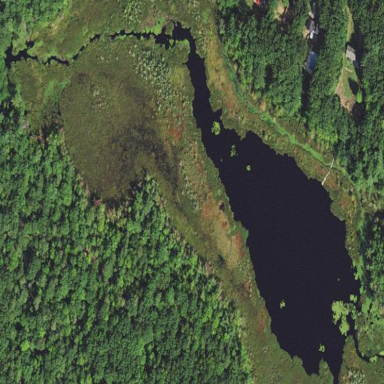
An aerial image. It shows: Serene pond surrounded by nature.